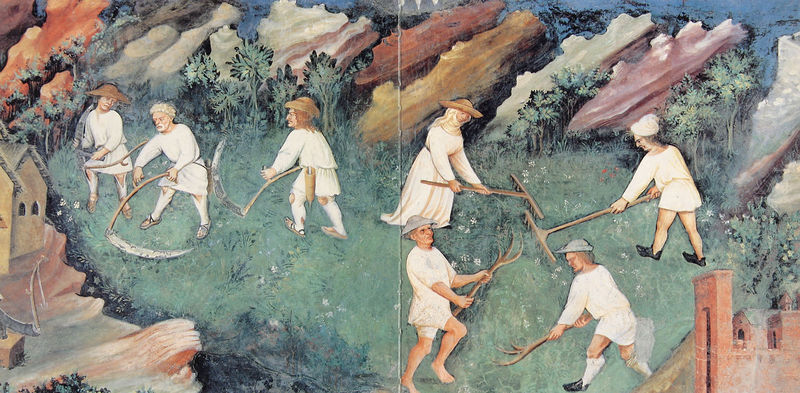
Titel: Il ciclo dei Mesi (Monatskreis)
Künstler: Meister Wenzeslaus
Standort: Trient, Torre Aquila (EU - I)
Schlagwörter: grün, menschen, hut, männer, weiss, gebäude, wiese, feld, sichel, gut, pflügen, harke